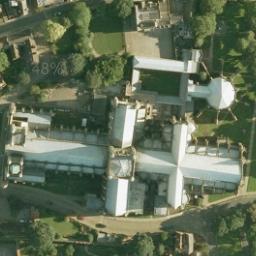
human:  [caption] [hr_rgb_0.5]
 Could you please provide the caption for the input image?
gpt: This is a white church .

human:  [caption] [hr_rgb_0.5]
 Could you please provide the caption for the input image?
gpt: There is a church on the grass next to some trees with a road passed by .

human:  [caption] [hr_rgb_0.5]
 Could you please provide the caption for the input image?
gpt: A church with a white roof, The church's main house has a cross-shaped roof, And there are many trees around the church .

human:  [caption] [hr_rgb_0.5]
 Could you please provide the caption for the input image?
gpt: The church with a flat top tower and the rest of the church has some white cross-shaped roofs .

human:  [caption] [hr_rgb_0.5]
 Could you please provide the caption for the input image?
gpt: There are many trees near the church .